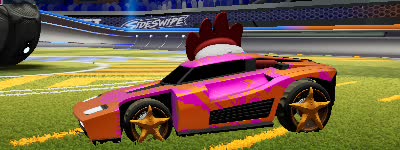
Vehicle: breakout